Here is the raw accelerometer signal from a rotor rig, plotted against time. What is the most likely rotor condition (normal, misalignment, unbalance, looseness)?
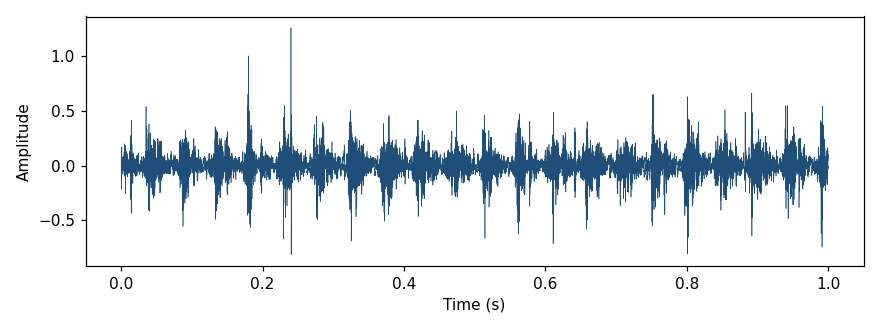
Answer: looseness